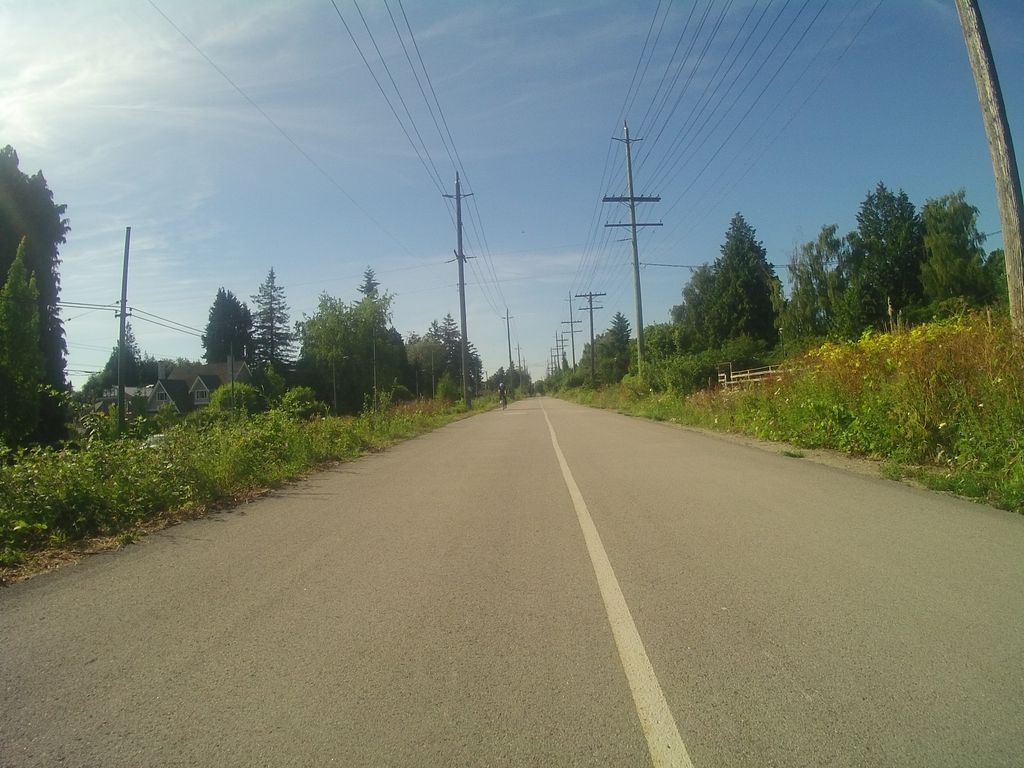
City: vancouver